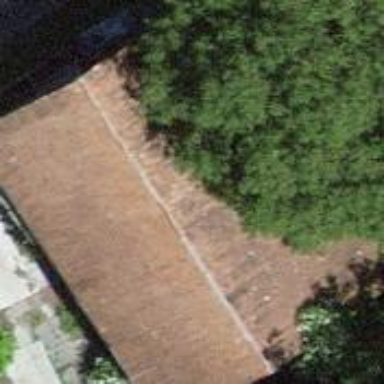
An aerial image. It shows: Shed.